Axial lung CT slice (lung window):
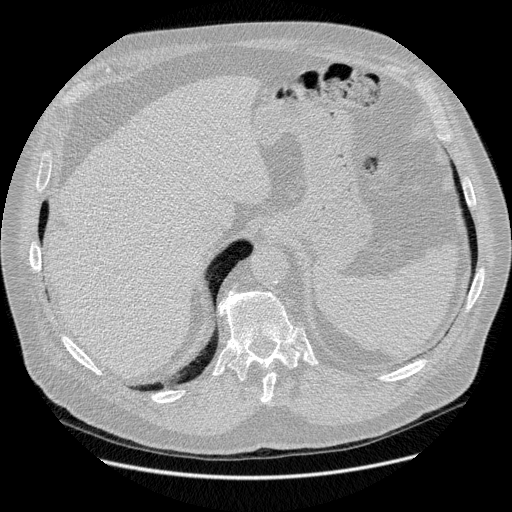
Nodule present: no